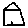
Label: house